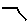
Label: hexagon